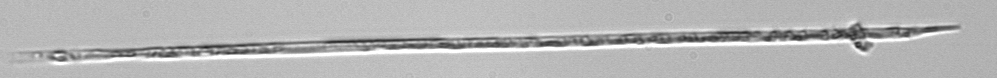
Label: Rhizosolenia